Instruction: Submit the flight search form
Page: home
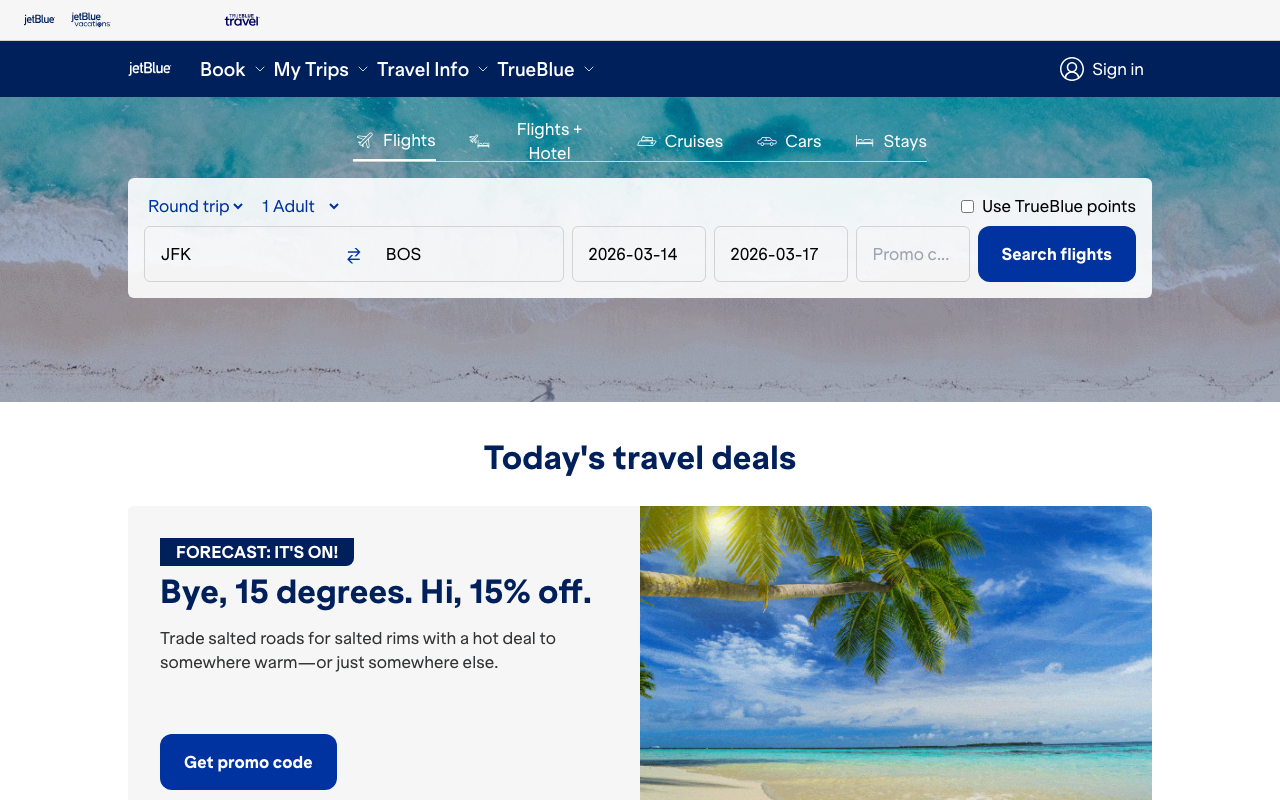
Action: click